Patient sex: M
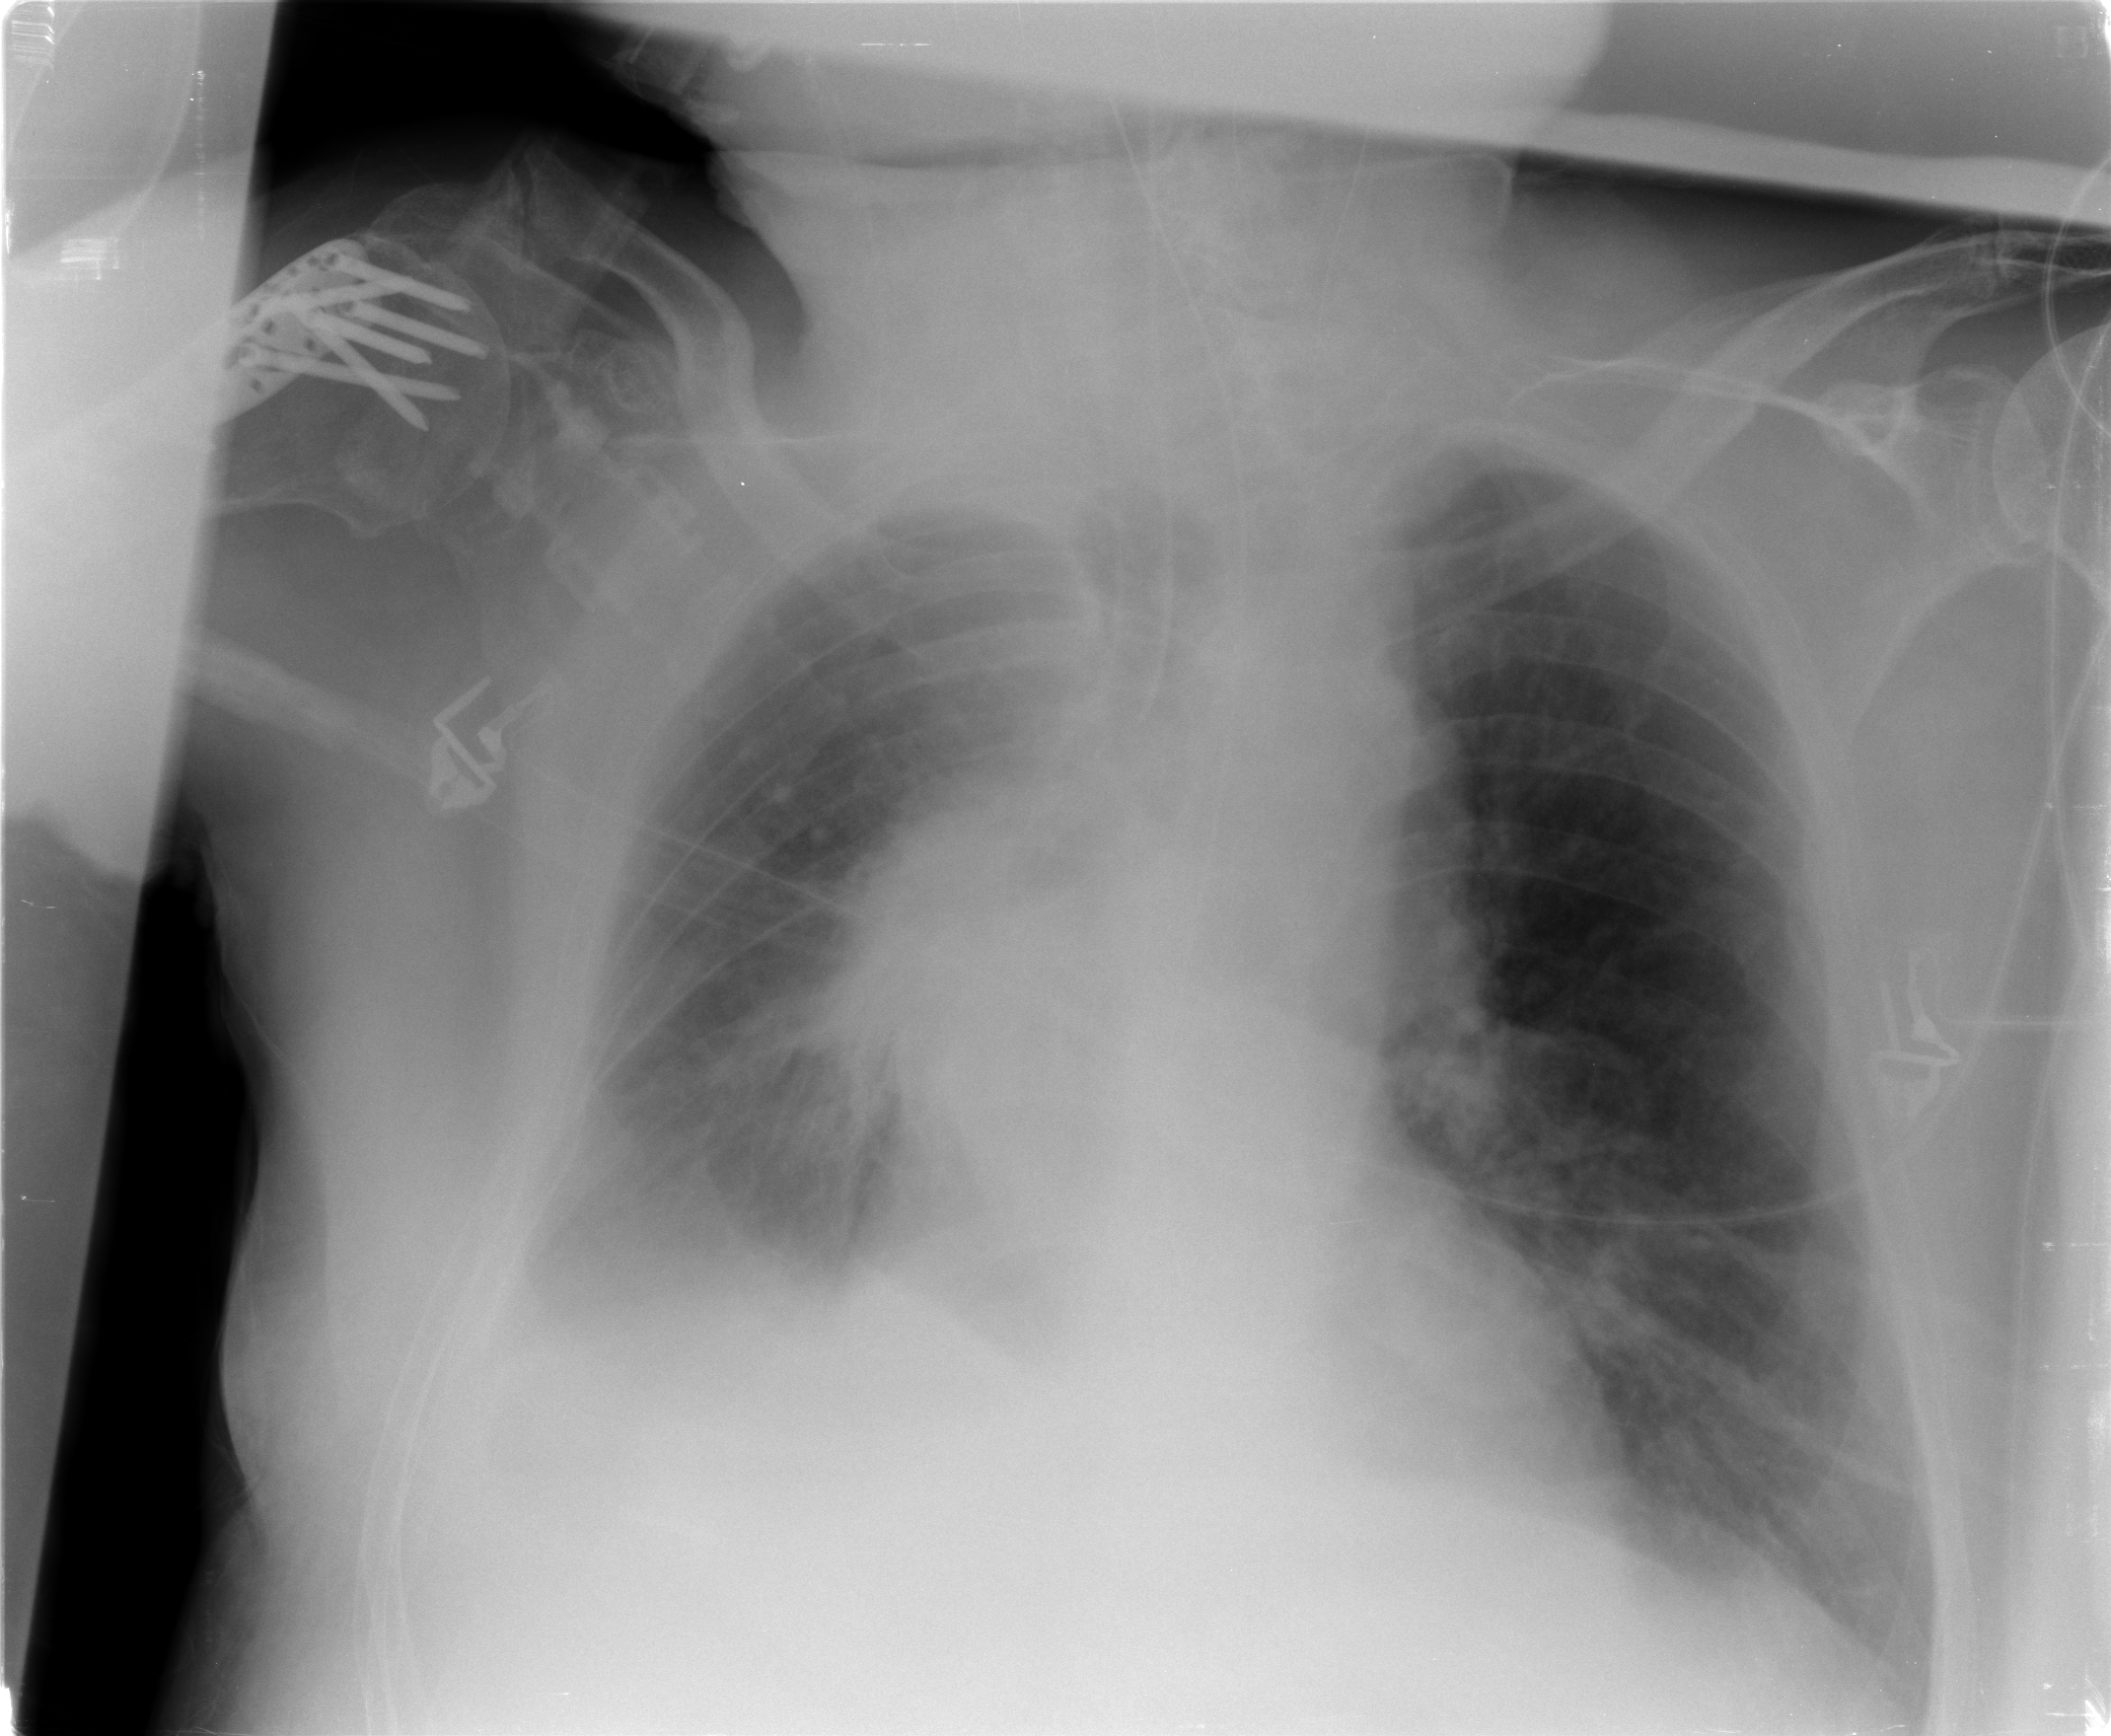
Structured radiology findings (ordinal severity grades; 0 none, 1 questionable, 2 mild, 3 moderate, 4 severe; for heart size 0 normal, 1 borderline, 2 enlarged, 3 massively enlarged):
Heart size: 1
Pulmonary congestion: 0
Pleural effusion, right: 2
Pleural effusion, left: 0
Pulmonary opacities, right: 2
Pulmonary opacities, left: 0
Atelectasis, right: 2
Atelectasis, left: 1